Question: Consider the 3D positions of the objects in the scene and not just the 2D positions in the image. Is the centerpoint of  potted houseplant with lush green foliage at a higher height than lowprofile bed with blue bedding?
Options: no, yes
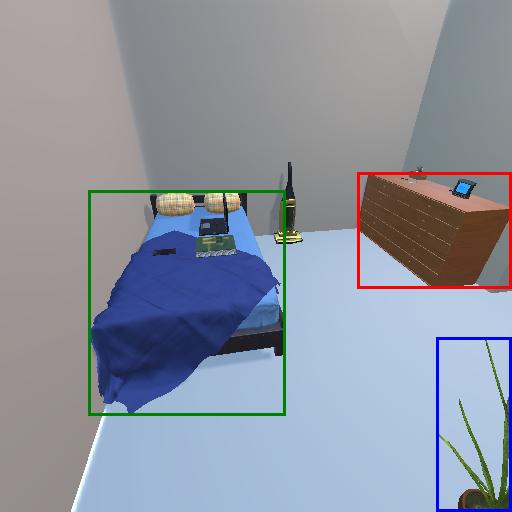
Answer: no